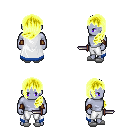
a pixel art fantasy rpg character, male body template, dark elf, purple skin, white trimmed cape, white pants, gold left-swept hairstyle, leather bracers, white slippers, dagger, four views (front, back, left, right), 2x2 character sprite sheet, small pixel art, hard edges, no anti-aliasing